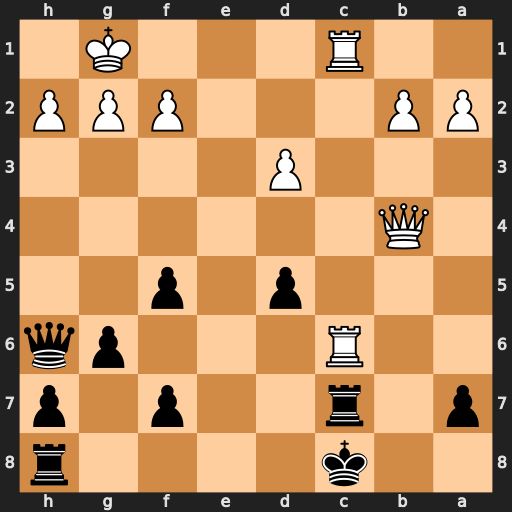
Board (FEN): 2k4r/p1r2p1p/2R3pq/3p1p2/1Q6/3P4/PP3PPP/2R3K1
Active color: b
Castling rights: -
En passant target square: -
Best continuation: Qxc1+ Rxc1 Rxc1+ Qe1 Rxe1#